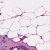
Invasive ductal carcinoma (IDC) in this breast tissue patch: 0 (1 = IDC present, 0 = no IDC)